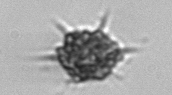
Label: Dictyocha